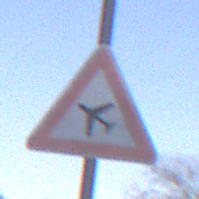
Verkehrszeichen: FlugbetriebRechts
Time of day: Midday
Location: Roofed (Underpass)
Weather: Clear
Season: NotSpecified
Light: Natural